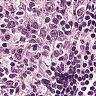
Metastatic tissue present: no